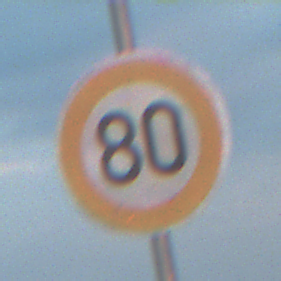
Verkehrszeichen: Geschwindigkeit80
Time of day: SunriseSunset
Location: Outdoor (Beach)
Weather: PartlyCloudy
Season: NotSpecified
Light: Natural